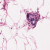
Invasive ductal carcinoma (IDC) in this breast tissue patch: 0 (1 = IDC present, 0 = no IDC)